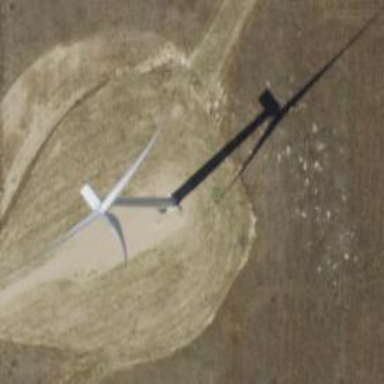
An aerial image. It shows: Wind generator powered by wind. The generator type is horizontal axis and it uses wind turbines.